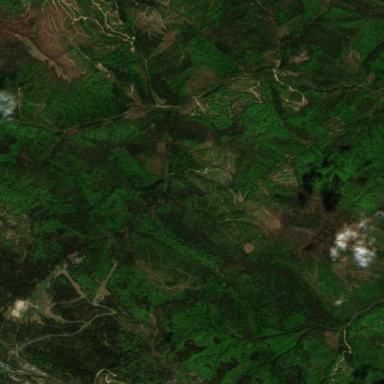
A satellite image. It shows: Clearcut area with scrub vegetation.